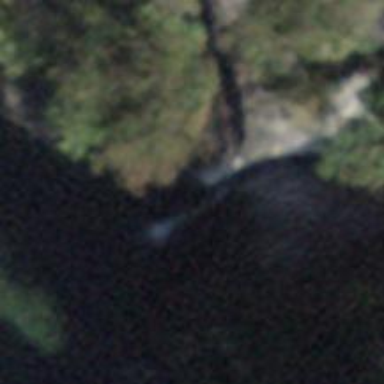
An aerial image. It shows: Beautiful waterfall.